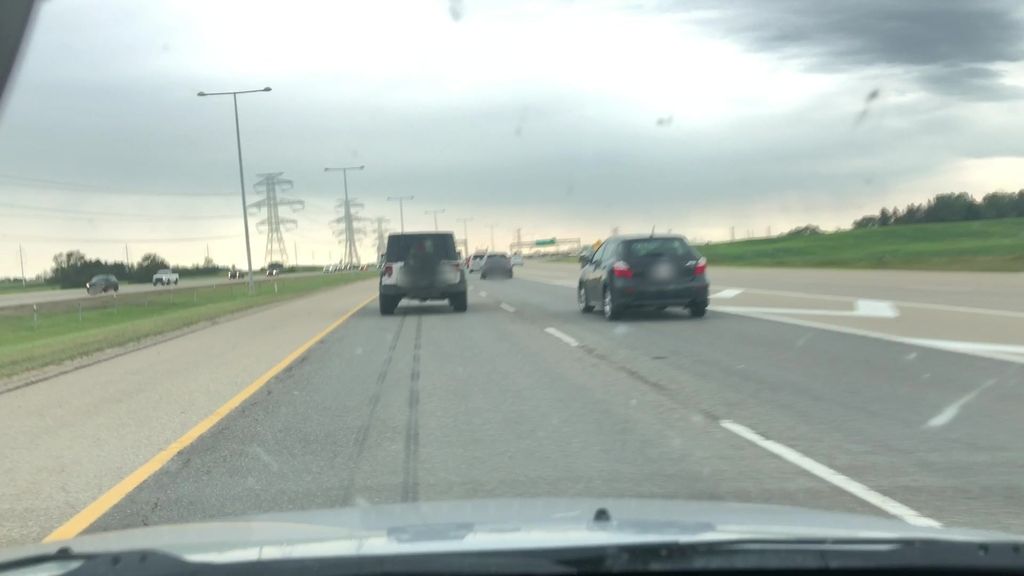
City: edmonton